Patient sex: F
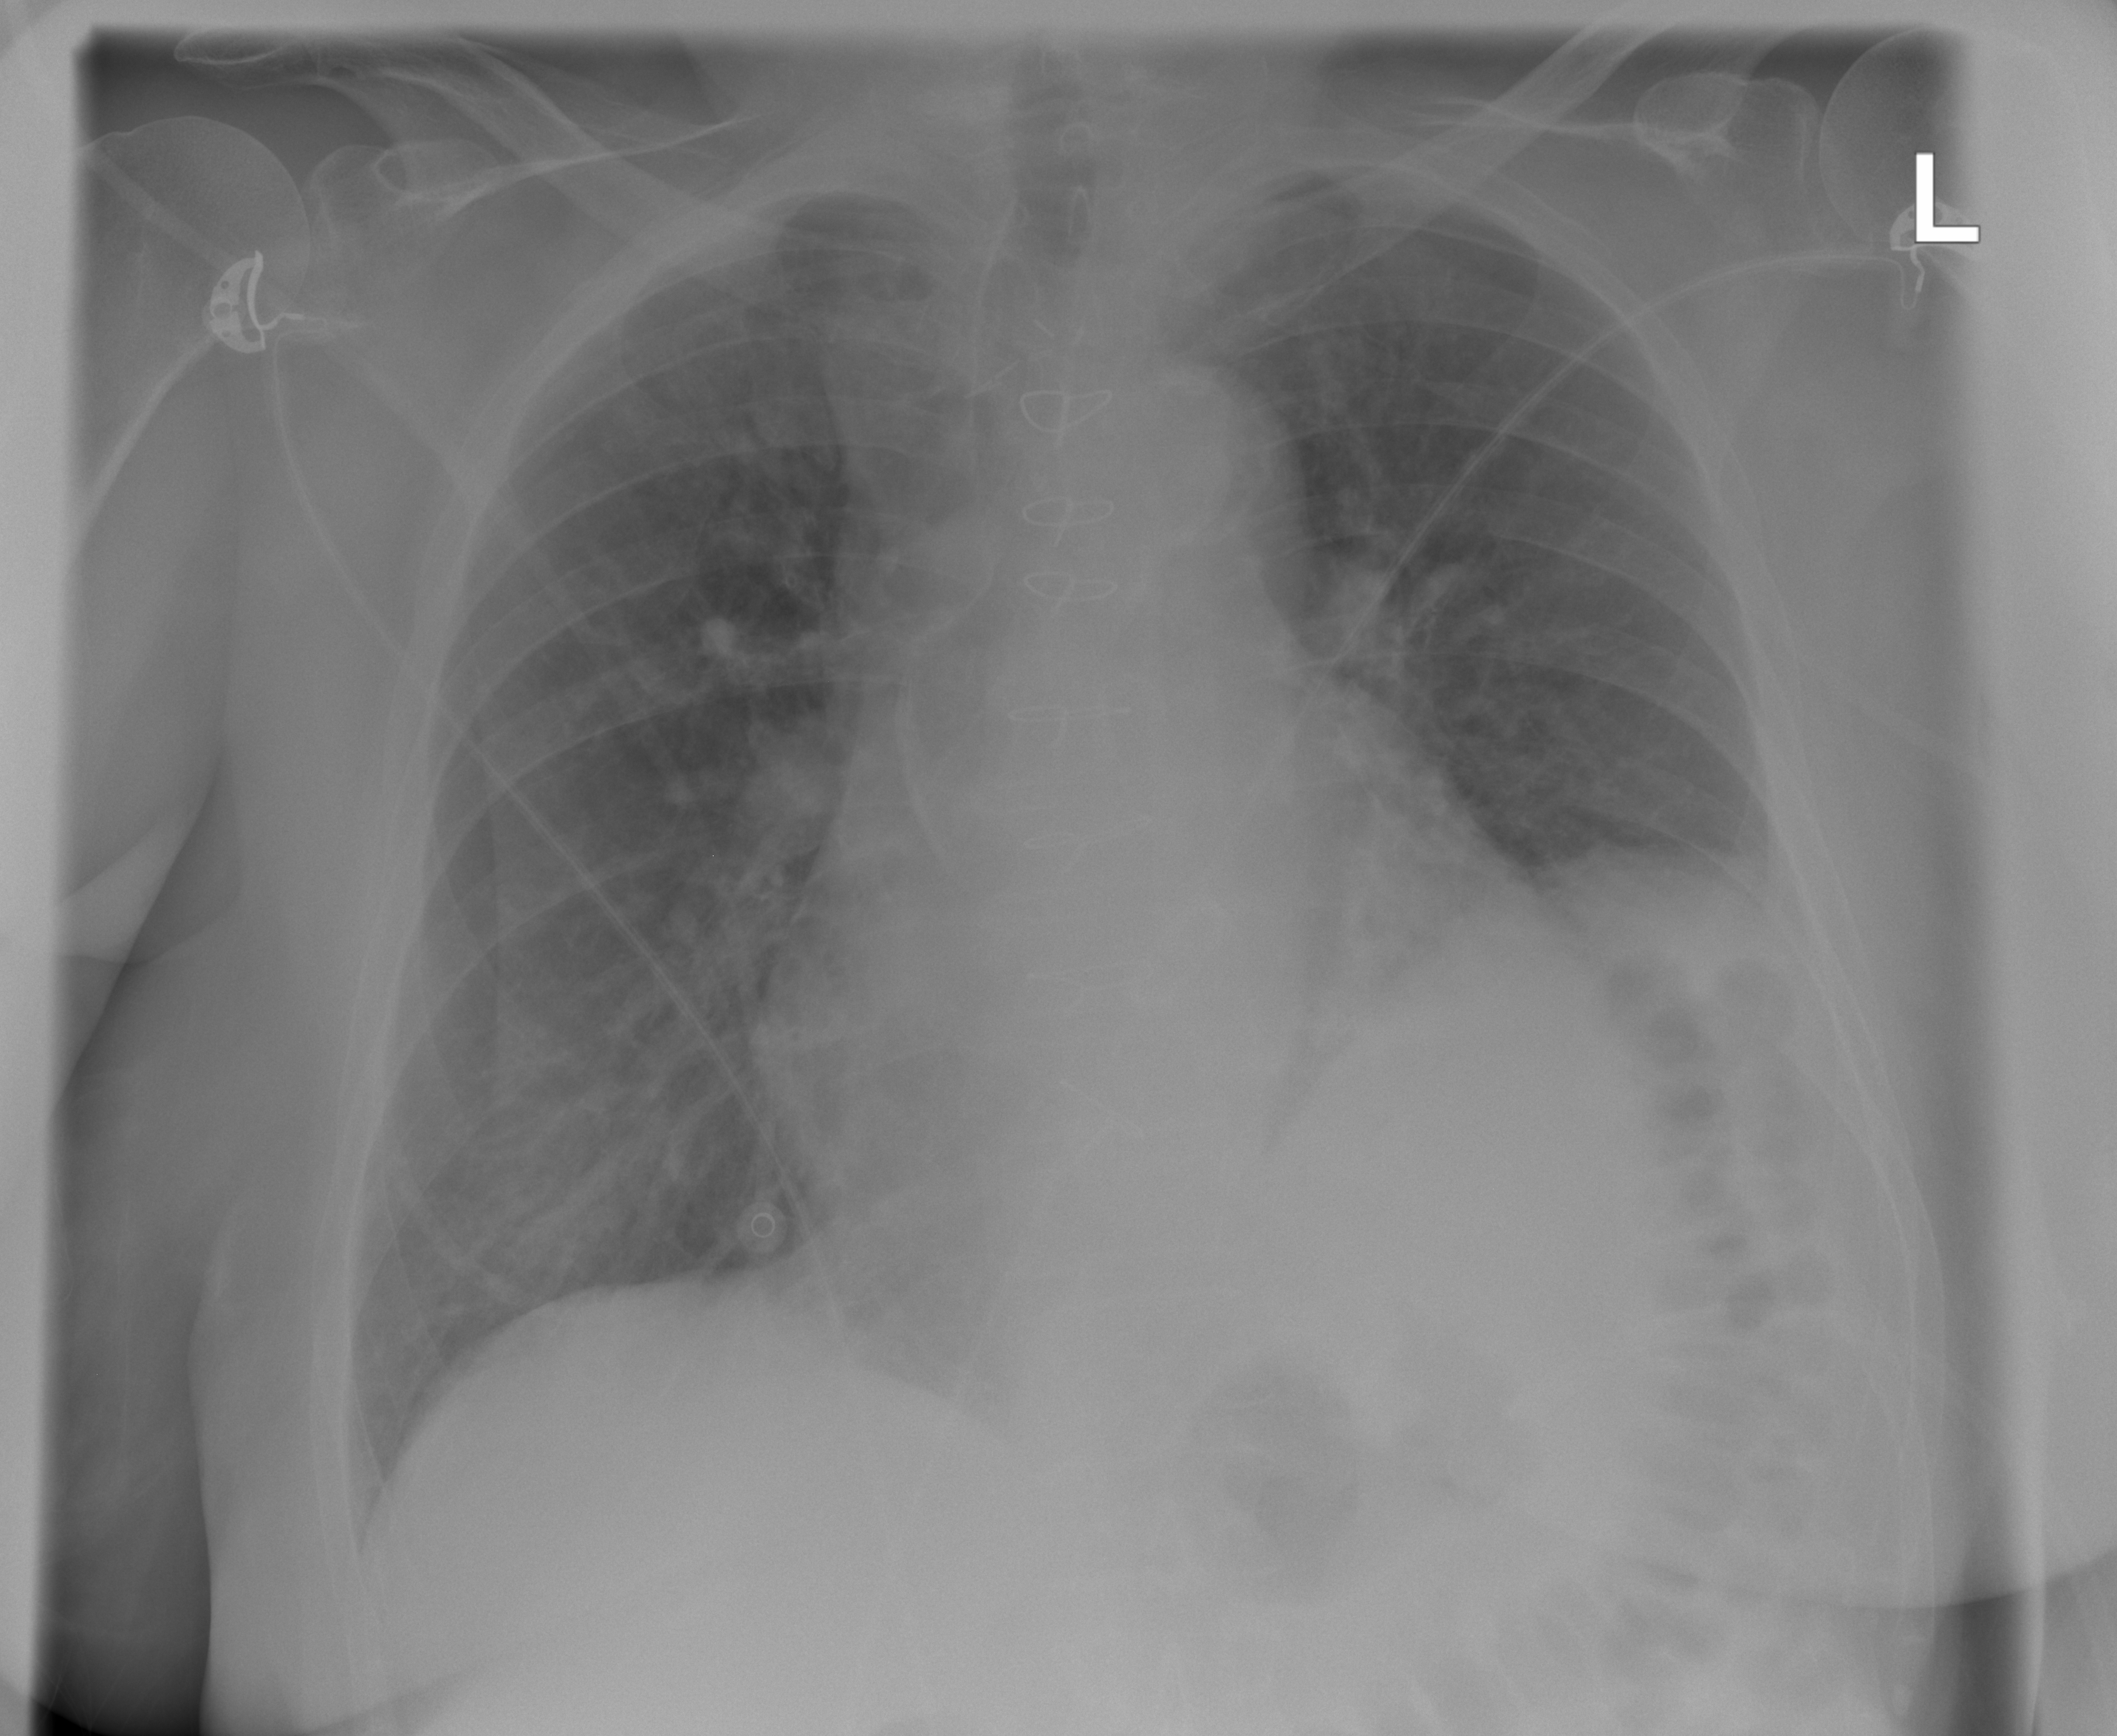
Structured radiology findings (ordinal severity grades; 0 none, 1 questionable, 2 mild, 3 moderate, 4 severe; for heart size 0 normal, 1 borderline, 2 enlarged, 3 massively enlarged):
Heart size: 2
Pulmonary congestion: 1
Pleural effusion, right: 0
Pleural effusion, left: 0
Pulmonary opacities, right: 0
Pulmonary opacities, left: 0
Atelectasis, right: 0
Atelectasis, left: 0